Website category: auto
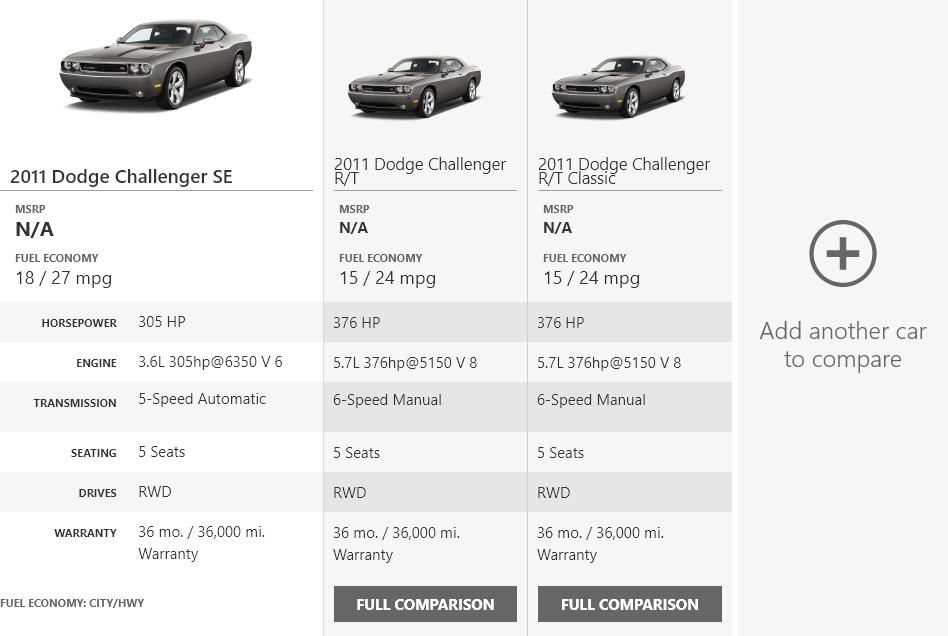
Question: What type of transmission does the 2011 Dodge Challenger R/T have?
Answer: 6-Speed Manual

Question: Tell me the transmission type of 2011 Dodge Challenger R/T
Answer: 6-Speed Manual

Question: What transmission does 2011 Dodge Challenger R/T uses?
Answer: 6-Speed Manual

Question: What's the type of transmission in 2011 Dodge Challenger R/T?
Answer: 6-Speed Manual

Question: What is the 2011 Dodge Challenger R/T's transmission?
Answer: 6-Speed Manual

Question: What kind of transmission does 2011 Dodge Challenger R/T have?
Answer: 6-Speed Manual

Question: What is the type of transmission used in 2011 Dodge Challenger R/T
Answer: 6-Speed Manual

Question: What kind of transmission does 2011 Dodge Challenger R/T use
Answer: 6-Speed Manual

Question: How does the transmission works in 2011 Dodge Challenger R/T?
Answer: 6-Speed Manual

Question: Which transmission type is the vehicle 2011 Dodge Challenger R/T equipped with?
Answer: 6-Speed Manual

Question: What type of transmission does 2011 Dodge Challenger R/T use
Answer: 6-Speed Manual

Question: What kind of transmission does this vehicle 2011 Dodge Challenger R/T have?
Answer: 6-Speed Manual

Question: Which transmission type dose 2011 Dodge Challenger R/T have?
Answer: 6-Speed Manual

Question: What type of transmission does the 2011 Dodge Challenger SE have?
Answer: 5-Speed Automatic

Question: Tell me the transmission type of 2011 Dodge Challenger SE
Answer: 5-Speed Automatic

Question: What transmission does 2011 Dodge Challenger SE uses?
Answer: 5-Speed Automatic

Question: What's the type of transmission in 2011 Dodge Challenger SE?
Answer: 5-Speed Automatic

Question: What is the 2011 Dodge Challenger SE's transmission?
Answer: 5-Speed Automatic

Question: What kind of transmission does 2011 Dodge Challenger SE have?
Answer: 5-Speed Automatic

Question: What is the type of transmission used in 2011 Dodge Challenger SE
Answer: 5-Speed Automatic

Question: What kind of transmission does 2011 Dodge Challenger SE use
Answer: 5-Speed Automatic

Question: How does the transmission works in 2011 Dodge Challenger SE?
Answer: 5-Speed Automatic

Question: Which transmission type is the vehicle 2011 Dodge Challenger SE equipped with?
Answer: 5-Speed Automatic

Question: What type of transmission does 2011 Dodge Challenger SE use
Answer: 5-Speed Automatic

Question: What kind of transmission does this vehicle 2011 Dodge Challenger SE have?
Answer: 5-Speed Automatic

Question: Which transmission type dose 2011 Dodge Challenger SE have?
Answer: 5-Speed Automatic

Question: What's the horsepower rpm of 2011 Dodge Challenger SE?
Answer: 305 HP

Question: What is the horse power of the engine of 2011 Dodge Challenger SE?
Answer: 305 HP

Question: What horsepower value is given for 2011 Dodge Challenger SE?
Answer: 305 HP

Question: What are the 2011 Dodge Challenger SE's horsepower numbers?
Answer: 305 HP

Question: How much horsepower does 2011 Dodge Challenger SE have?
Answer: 305 HP

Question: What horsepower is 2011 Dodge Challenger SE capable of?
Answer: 305 HP

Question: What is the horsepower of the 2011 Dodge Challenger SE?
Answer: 305 HP

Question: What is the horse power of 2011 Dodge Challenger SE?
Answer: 305 HP

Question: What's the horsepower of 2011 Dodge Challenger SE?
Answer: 305 HP

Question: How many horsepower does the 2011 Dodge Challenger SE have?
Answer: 305 HP

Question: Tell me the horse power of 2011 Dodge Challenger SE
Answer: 305 HP

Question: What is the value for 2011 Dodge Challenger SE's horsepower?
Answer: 305 HP

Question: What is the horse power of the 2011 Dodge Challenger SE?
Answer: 305 HP

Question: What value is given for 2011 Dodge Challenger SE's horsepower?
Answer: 305 HP

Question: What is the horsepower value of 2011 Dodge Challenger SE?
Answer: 305 HP

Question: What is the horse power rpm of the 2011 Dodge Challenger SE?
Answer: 305 HP

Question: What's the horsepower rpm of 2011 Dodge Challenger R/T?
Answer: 376 HP

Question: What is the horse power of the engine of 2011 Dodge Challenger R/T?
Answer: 376 HP

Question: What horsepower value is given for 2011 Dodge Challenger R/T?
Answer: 376 HP

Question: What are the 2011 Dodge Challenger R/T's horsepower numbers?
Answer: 376 HP

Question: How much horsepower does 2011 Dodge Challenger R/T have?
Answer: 376 HP

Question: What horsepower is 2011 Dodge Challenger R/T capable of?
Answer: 376 HP

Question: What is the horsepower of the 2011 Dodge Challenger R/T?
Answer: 376 HP

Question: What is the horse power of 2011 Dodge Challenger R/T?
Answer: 376 HP

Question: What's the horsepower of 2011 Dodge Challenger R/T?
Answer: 376 HP

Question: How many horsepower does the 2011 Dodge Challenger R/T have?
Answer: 376 HP

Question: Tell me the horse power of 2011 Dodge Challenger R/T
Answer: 376 HP

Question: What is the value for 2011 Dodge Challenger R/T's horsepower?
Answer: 376 HP

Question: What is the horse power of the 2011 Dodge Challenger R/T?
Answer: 376 HP

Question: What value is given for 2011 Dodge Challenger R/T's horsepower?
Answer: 376 HP

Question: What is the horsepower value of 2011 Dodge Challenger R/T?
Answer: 376 HP

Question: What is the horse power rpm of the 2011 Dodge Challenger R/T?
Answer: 376 HP

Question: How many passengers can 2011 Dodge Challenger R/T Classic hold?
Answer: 5 Seats

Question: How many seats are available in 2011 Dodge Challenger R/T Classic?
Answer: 5 Seats

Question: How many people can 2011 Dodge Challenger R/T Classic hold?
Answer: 5 Seats

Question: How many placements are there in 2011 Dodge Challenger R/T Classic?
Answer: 5 Seats

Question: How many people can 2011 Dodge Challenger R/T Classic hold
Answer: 5 Seats

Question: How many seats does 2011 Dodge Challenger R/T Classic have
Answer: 5 Seats